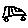
Label: car